Question: i using doctype:
'''
http://www.w3.org/TR/html4/strict.dtd
'''
full code:
'''
<!DOCTYPE html PUBLIC "-//W3C//DTD HTML 4.01//EN" "http://www.w3.org/TR/html4/strict.dtd">
<HTML>
<BODY>
<div style="border:1px solid red;background-color:blue;"><img src="http://www.google.com/intl/en_ALL/images/srpr/logo1w.png"></div>
</BODY>
</HTML>
'''
you can check it out <URL>
in chrome or firefox,why has a padding on bottom?
how to fix it?
(if I remove doctype, or in IE ,it's be okey)

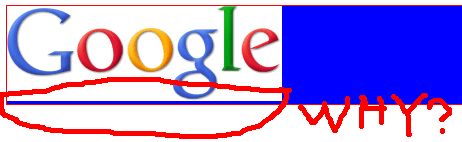
Answer: Set the image to 'display: block' <URL>
Read about the <URL>.